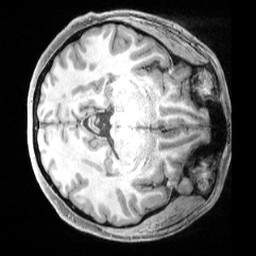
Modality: T1w
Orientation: axial
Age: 39
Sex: female
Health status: ill
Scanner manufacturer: siemens
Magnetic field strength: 3 T
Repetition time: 2.4 s
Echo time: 0.00222 s